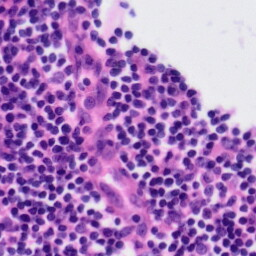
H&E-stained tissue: Tonsil